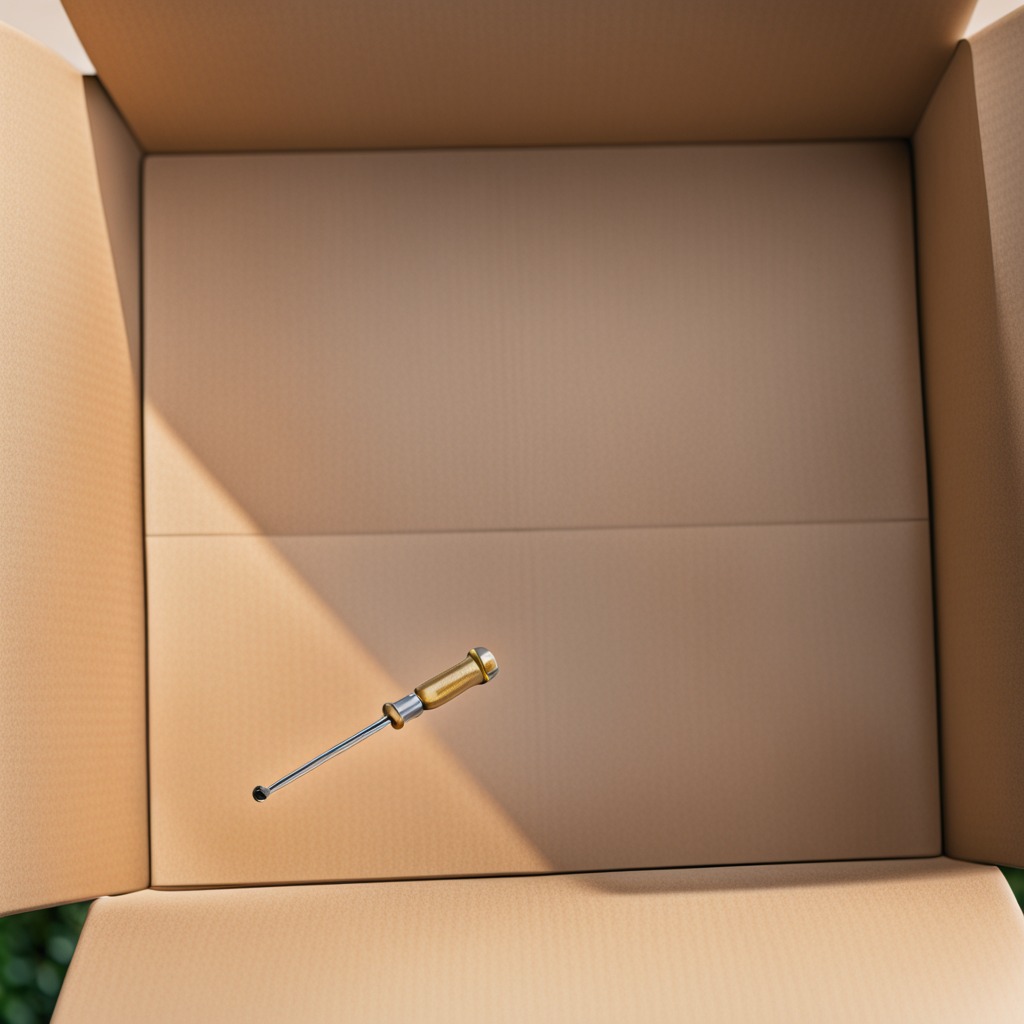
A screwdriver lies on a clean dry cardboard box surface in an outdoor workshop during daytime bright natural light soft shadows slightly creased but